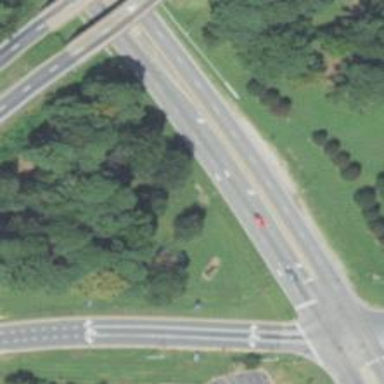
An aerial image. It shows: Trunk highway.